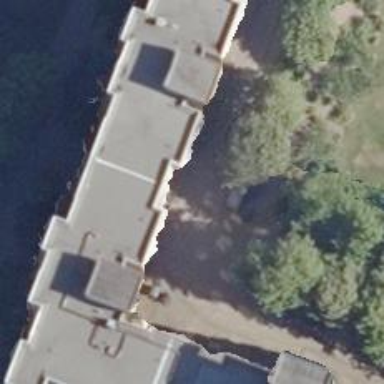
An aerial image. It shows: Path leading through building passage tunnel.